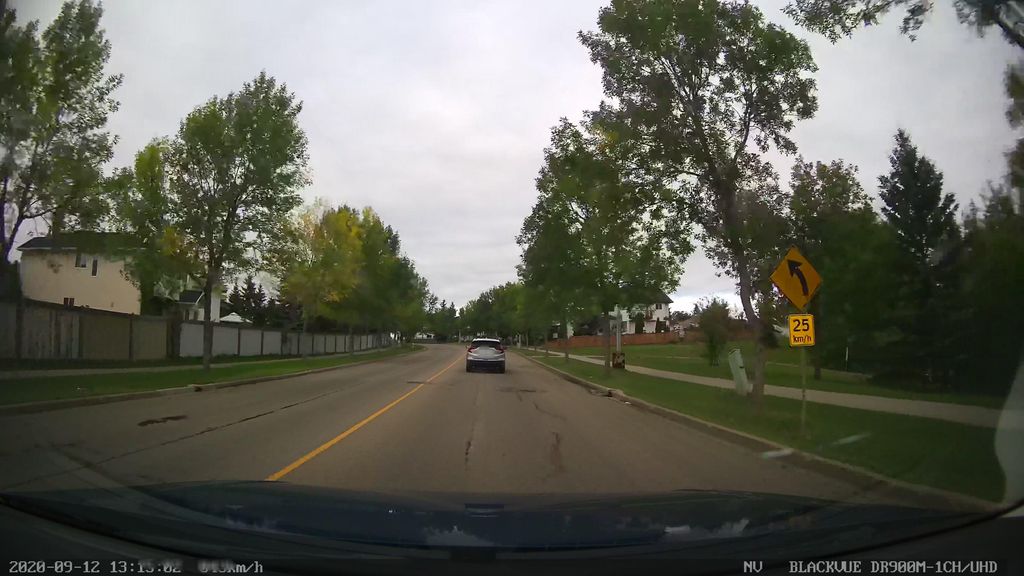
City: edmonton